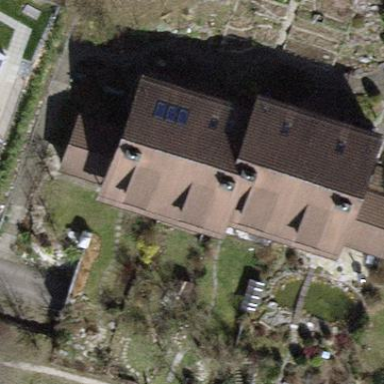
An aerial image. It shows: Terrace-style building with gabled roof.